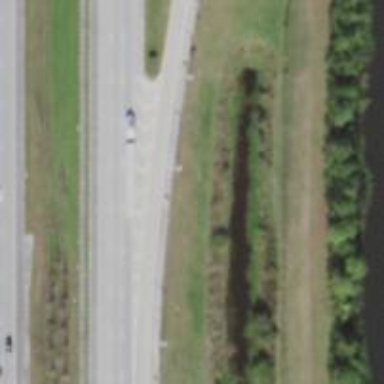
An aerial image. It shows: Motorway_link with asphalt surface and diamond junction.